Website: apple-inc
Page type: customer-info-address
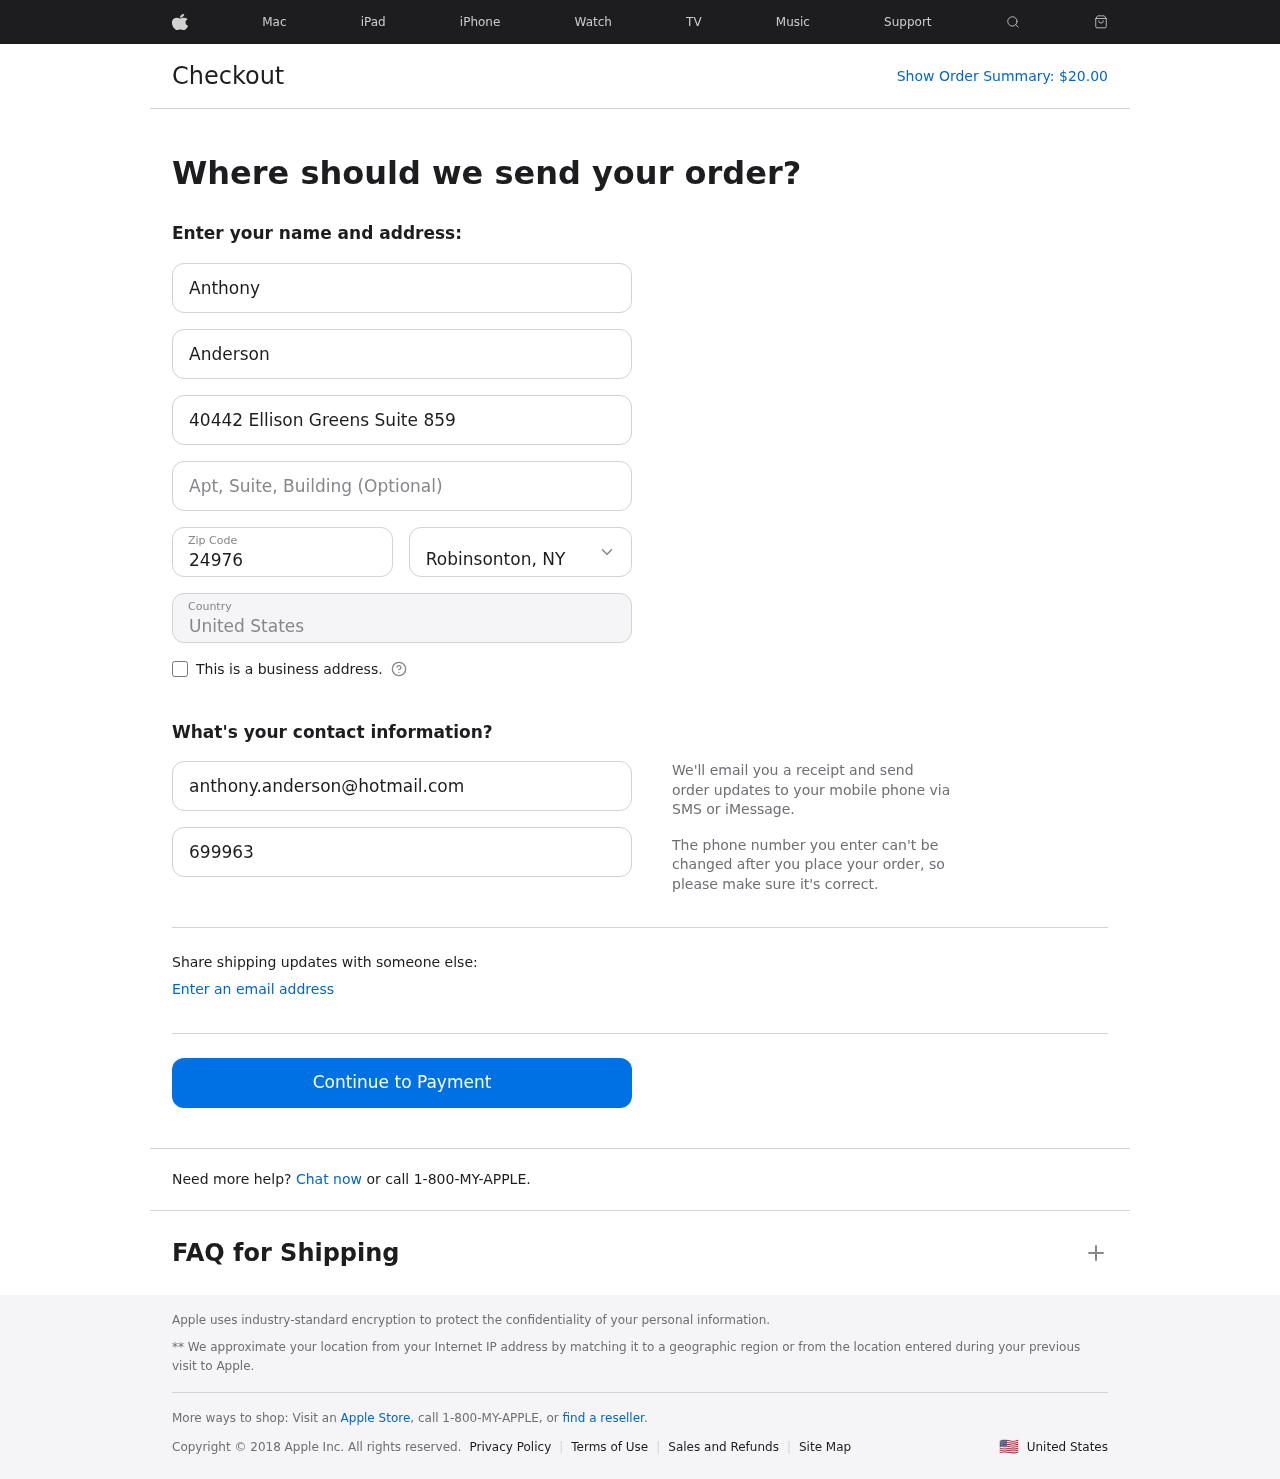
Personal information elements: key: PII_CITY_STATE
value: Robinsonton, NY
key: PII_COUNTRY
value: United States
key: PII_EMAIL
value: anthony.anderson@hotmail.com
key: PII_FIRSTNAME
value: Anthony
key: PII_LASTNAME
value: Anderson
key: PII_PHONE
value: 6999635202
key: PII_POSTCODE
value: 24976
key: PII_STREET
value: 40442 Ellison Greens Suite 859
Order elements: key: ORDER_TOTAL
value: $20.00